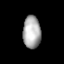
Tissue: lung
Cell type: Others
Senescence score: 0.2335
Nuclear area (px): 566
Mean DAPI intensity: 172.274